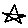
Label: star